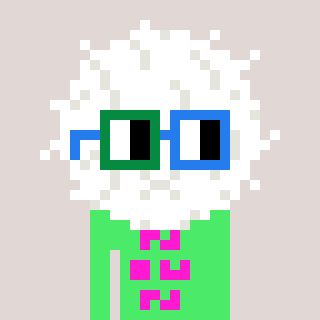
a pixel art character with square green and blue glasses, a cottonball-shaped head and a teal-colored body on a warm background